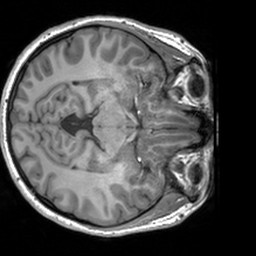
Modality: T1w
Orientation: axial
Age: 23
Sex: female
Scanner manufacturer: siemens
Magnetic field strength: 3 T
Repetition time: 1.9 s
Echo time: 0.00226 s